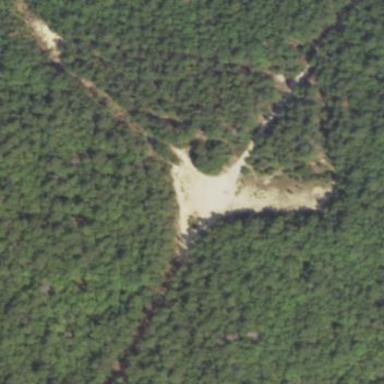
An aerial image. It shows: Natural area covered with sand.